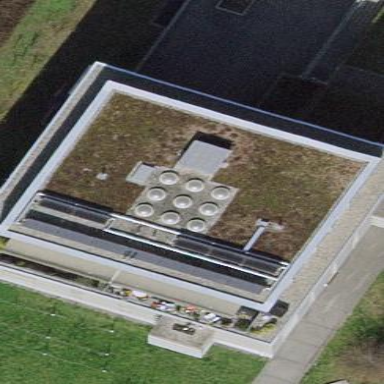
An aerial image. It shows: Residential building with flat roof.